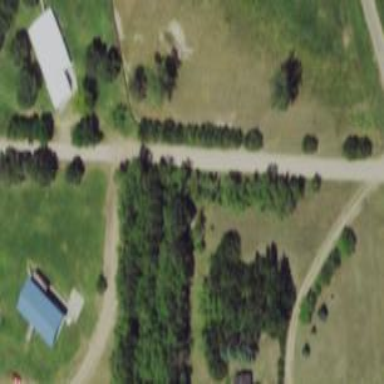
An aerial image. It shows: Driveway.